Question: I'm trying to get the elements out of a namingenumeration.
The namingenumeration itself is not null, but hasNext() gives me false.
What am I doing wrong?
'''
public static void main(String[] args) {
try {
DirContext context = new InitialDirContext(
Environment.getEnvironment());
SearchControls controls = new SearchControls();
controls.setSearchScope(SearchControls.SUBTREE_SCOPE);
String[] attrIDs = { "cn", "givenname", "sn", "mail" };
controls.setReturningAttributes(attrIDs);
NamingEnumeration enumResult = context.search(
"DC=PORTAL,DC=COMPANY,DC=BE", "(CN=*)",
controls);
System.out.println(enumResult.hasMore());
context.close();
} catch (AuthenticationException e) {
System.out.println("Invalid credentials");
} catch (NamingException e) {
System.out.println("Lookup failed: " + e);
}
}
'''
Structure of AD (on Localhost using AD-LDS)
> DC=PORTAL,DC=COMPANY,DC=BE
->OU=Accounts
==>CN=John Doe
==>CN=Jane Doe
->CN=LostAndFound
->CN=NTDS Quotas
->CN=Roles
->OU=System Accounts
==>CN=PortalAdmin

Narrowing my searchbase to "OU=ACCOUNTS,DC=PORTAL,DC=COMPANY,DC=BE" gives the following error
> Lookup failed: javax.naming.NameNotFoundException: [LDAP: error code
32 - 000020 8D: NameErr: DSID-031522C9, problem 2001 (NO_OBJECT), data
0, best match of: 'DC=PORTAL,DC=COMPANY,DC=BE' ]; remaining name 'OU=ACCOUNTS,DC=PORTAL,DC=COMPANY,DC=BE'
---
solution:
'''
try {
DirContext ctx = new InitialDirContext(Environment.getEnvironment());
// Get all the attributes of named object
Attributes attrs = ctx
.getAttributes("cn=John Doe,ou=Accounts,DC=PORTAL,DC=COMPANY,DC=BE");
if (attrs == null) {
System.out.println("No attributes");
} else {
/* Print each attribute */
try {
for (NamingEnumeration ae = attrs.getAll(); ae.hasMore();) {
Attribute attr = (Attribute) ae.next();
System.out.println("attribute: " + attr.getID());
/* print each value */
for (NamingEnumeration e = attr.getAll(); e.hasMore(); System.out
.println("value: " + e.next()))
;
}
} catch (NamingException e) {
e.printStackTrace();
}
}
ctx.close();
} catch (AuthenticationException e) {
System.out.println("Invalid credentials");
} catch (NamingException e) {
System.out.println("Lookup failed: " + e);
}
'''
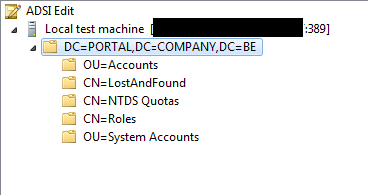
Answer: Start with doing some basic sanity checks. For instance, that the data returned by 'Environment.getEnvironment()' is correct (url, port, user, password) and allows a connection to the directory server. Also check that there are no network problems and that you can, in fact, access the server.
Try limiting the search base a bit more, for instance: "OU=Accounts,DC=PORTAL,DC=COMPANY,DC=BE" and see if some results are returned. Also check if the objects in the expected results actually have the attributes "cn", "givenname", "sn", "mail".
Other than that, there are no obvious mistakes in the code shown in the question, it work fine.